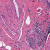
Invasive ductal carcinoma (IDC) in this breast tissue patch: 0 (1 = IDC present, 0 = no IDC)